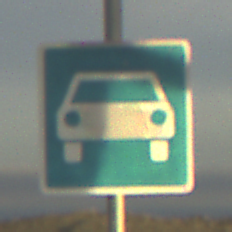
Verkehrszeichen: Kraftfahrstrasse
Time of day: SunriseSunset
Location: Outdoor (Nature)
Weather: PartlyCloudy
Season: Summer
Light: Natural